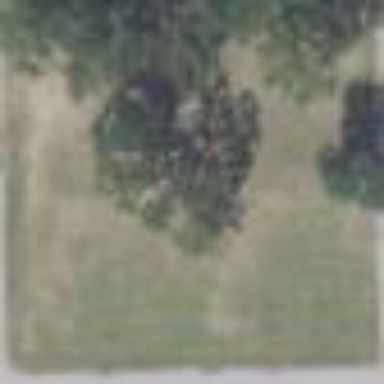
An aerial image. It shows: Grassy area with lush vegetation.